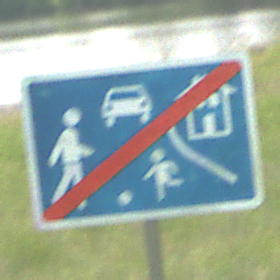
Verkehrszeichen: EndeVerkehrsberuhigterBereich
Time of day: MorningAfternoon
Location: Outdoor (Nature)
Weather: PartlyCloudy
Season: NotSpecified
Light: Natural